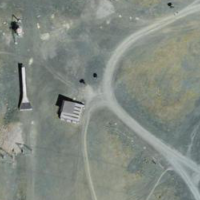
EUNIS habitat code: 31
Species observed at this site:
Pyrrhocorax graculus
Prunella collaris
Montifringilla nivalis
Motacilla alba